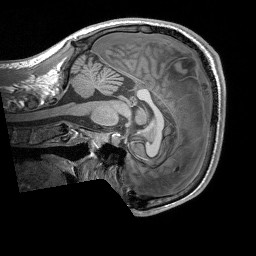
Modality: T1w
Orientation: sagittal
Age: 24
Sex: male
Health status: healthy
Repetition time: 1.9 s
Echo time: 0.00252 s